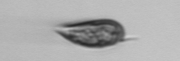
Label: Prorocentrum_triestinum